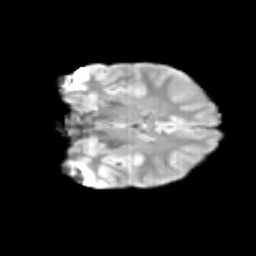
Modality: T2w
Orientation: coronal
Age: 12
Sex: male
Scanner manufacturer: siemens
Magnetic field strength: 3 T
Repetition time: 3.8 s
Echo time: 0.07 s